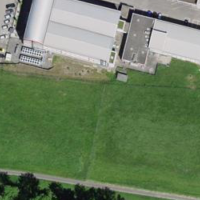
EUNIS habitat code: 25
Species observed at this site:
Lamium galeobdolon